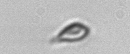
Label: Cryptophyta